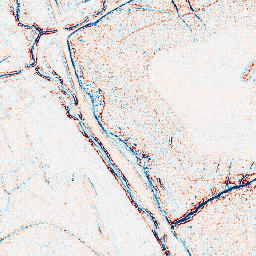
Category: edge_preserving
Decomposition family: bilateral
Decomposition parameters: d: 5
sigma_color: 100
sigma_space: 25
Upsampling method: nearest
Upsampling parameters: scale: 2
Upsampling scale: 2